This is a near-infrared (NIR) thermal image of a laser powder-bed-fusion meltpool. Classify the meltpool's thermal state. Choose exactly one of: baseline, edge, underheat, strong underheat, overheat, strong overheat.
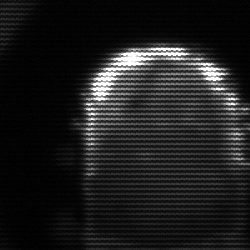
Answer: baseline